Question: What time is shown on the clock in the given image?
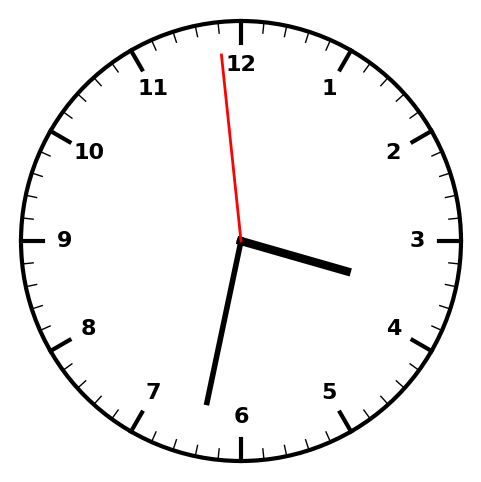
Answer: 03:31:59